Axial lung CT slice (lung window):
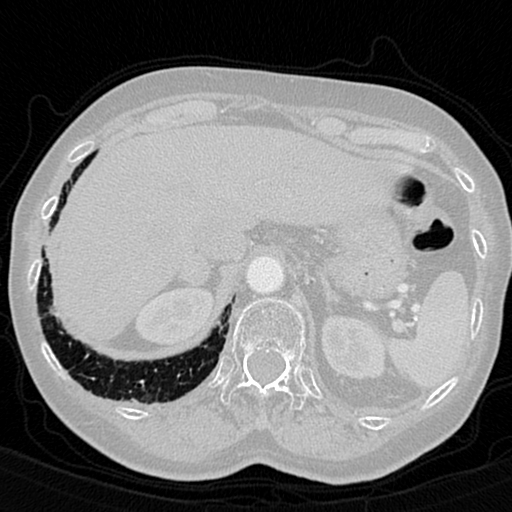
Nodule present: no